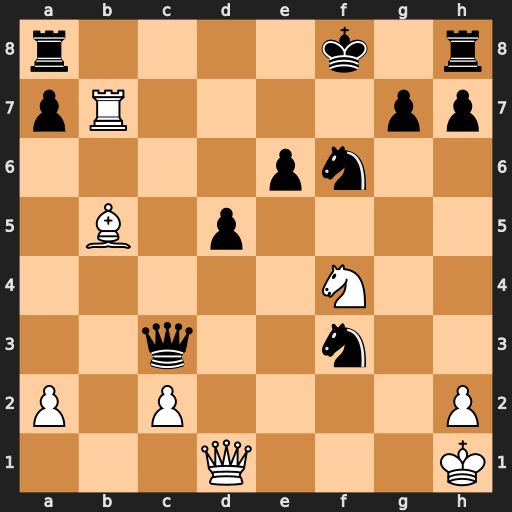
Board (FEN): r4k1r/pR4pp/4pn2/1B1p4/5N2/2q2n2/P1P4P/3Q3K
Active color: w
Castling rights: -
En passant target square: -
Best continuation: Nxe6+ Kg8 Rxg7#